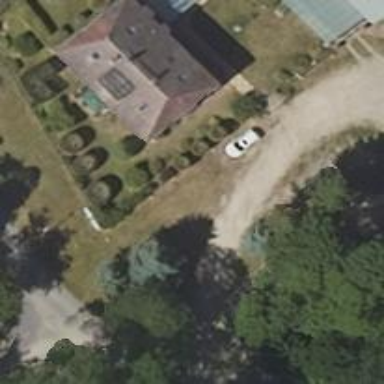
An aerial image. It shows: Dirt driveway.